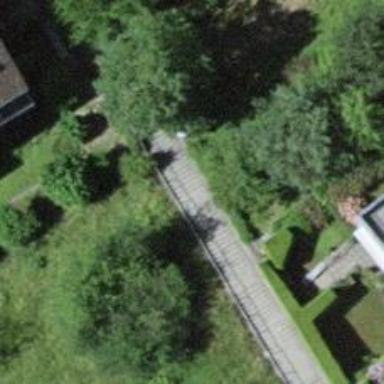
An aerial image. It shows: Set of concrete steps.